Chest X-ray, AP view. Patient: 32 years old, sex F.
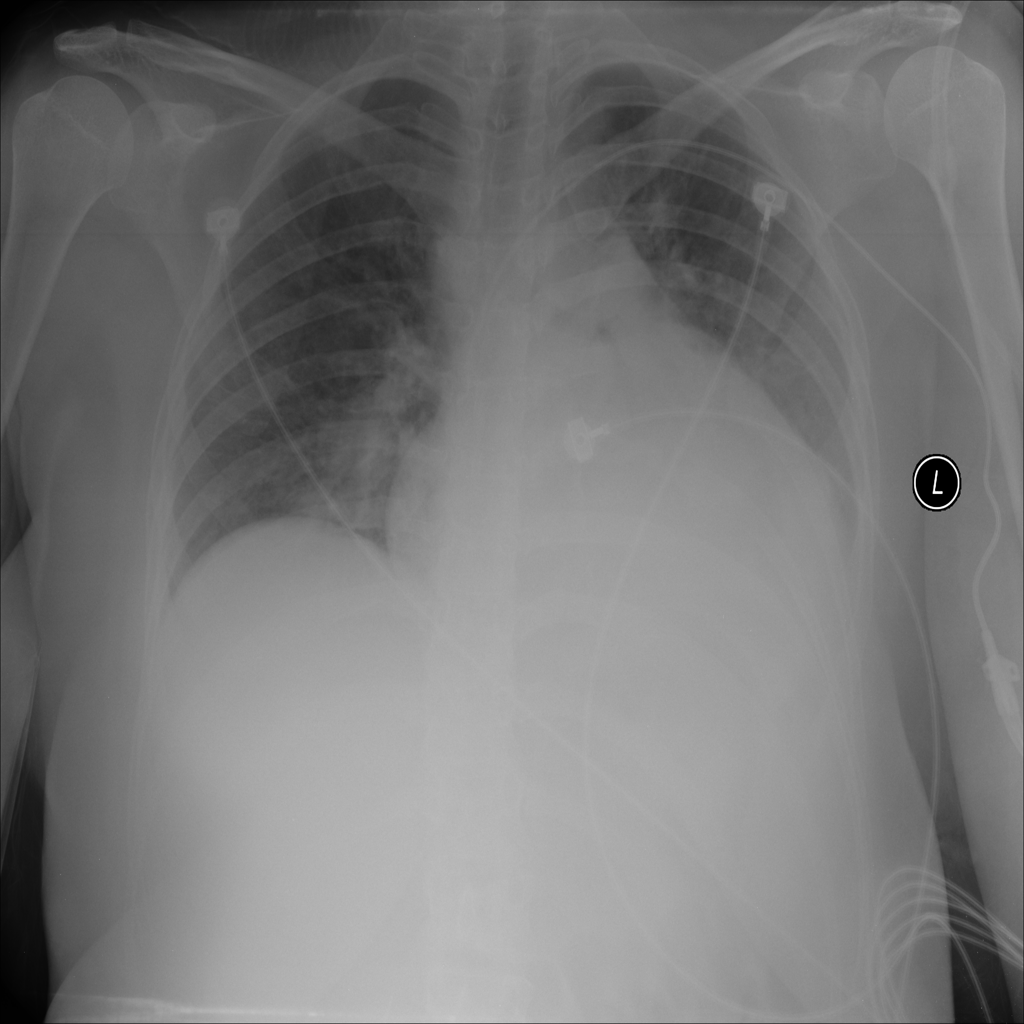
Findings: No Finding